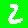
Digit: 2